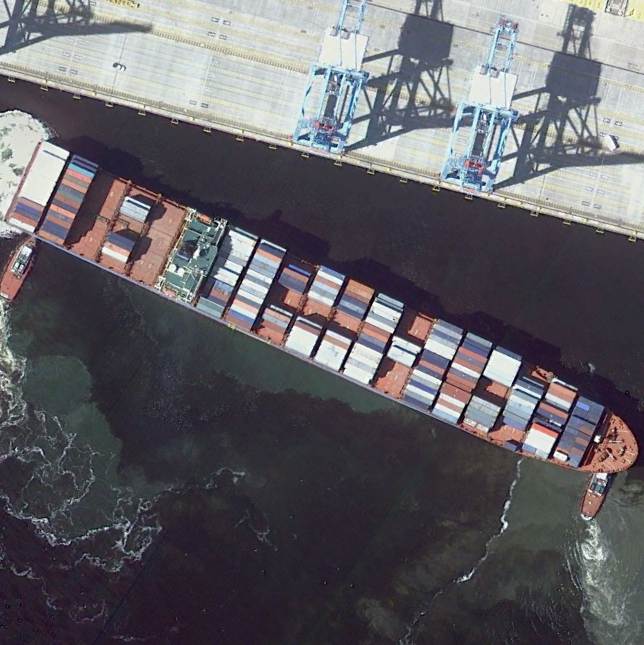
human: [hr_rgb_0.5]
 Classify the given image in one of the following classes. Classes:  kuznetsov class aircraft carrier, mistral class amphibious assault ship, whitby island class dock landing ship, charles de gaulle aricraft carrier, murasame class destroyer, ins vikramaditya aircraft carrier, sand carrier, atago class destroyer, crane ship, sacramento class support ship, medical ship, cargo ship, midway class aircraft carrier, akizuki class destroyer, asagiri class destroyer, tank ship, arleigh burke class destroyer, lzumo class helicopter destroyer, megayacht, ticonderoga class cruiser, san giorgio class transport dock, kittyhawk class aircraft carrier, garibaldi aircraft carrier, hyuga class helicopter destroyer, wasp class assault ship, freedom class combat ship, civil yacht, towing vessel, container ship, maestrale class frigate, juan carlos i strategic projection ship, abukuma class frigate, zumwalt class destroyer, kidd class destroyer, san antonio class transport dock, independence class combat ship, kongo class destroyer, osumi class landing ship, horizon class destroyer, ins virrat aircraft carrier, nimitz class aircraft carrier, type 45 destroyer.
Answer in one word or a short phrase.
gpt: Container ship